Aerial crown-view tile of a tropical tree (Barro Colorado Island, Panama), acquired 20241014:
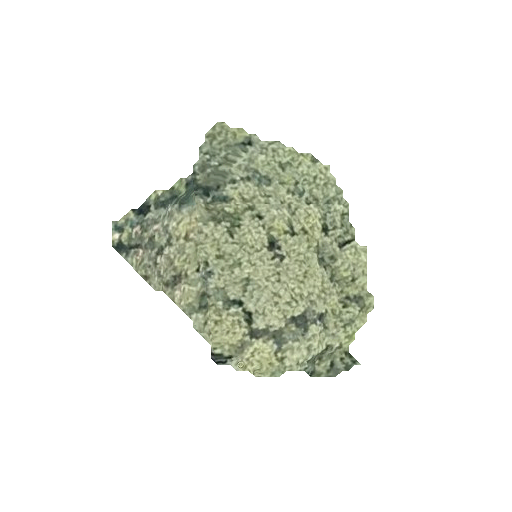
Species: Luehea seemannii
GBIF accepted scientific name: Luehea seemannii
Crown area: 66.137 m²